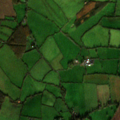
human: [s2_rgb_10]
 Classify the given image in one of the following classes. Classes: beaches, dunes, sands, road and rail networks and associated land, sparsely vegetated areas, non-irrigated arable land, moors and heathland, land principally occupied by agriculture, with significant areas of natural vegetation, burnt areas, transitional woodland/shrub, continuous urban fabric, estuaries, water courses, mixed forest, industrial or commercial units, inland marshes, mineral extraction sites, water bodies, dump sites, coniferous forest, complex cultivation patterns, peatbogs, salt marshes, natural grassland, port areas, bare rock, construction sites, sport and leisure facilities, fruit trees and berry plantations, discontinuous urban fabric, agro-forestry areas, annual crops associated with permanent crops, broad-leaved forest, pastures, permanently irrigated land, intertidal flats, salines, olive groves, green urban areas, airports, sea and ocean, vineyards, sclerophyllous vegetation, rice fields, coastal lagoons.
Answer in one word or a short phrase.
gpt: non-irrigated arable land, pastures